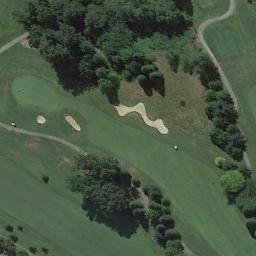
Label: golf_course